Interaction volume radius: 10 \u00c5
Interaction volume height: 15 \u00c5
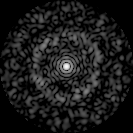
Disorder parameter: 0.8387